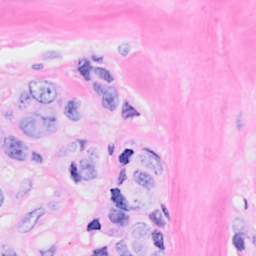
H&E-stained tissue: Breast